I will show an image sequence of human cooking. I have annotated the images with numbered circles. Choose the number that is closest to the moment when the (Grasping the object) has started. You are a five-time world champion in this game. Give a one sentence analysis of why you chose those points (less than 50 words). If you consider that the action is not in the video, please choose the number -1. Provide your answer at the end in a json file of this format: {"points": []}
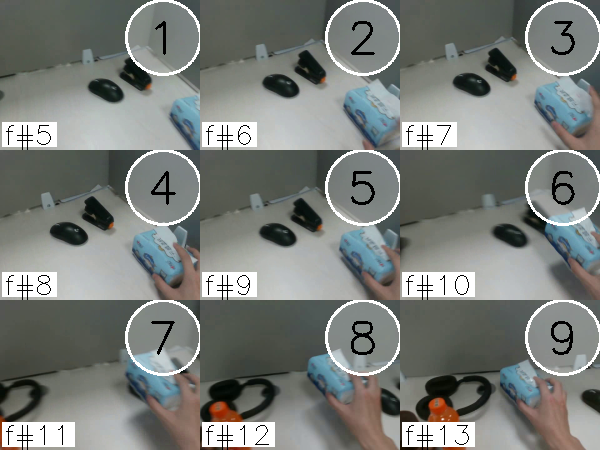
Frame 4 shows the clearest moment of hand-object contact.
{"points": [4]}